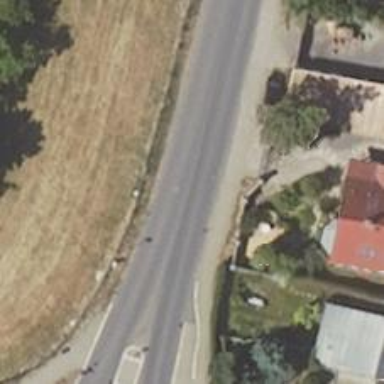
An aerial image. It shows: Smooth asphalt road in residential area.